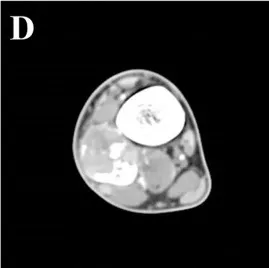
CT showed a lesion of bone destruction in the right distal fibula. Mild enhancement in the arterial phase. CT value = 113 HU).
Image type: radiology (ct)